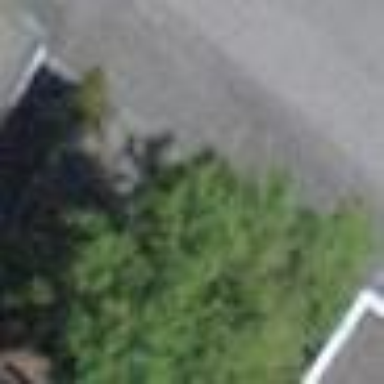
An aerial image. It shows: Group of garages.